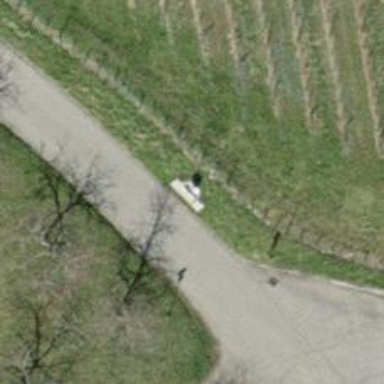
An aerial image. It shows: Wayside shrine.